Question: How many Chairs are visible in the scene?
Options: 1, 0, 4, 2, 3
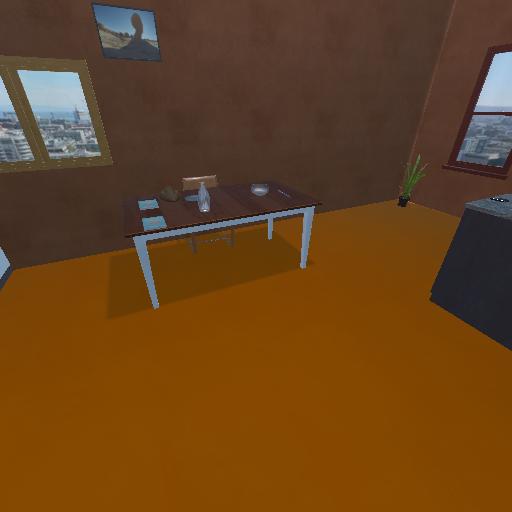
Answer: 1